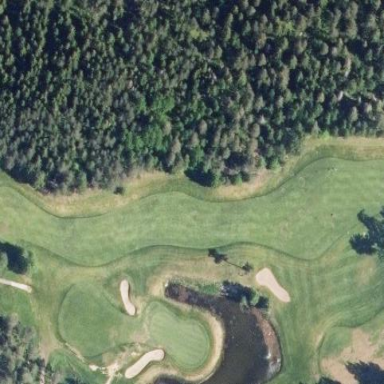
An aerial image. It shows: Grassy area designated as golf fairway.